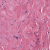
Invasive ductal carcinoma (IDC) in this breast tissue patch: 0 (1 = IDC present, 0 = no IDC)